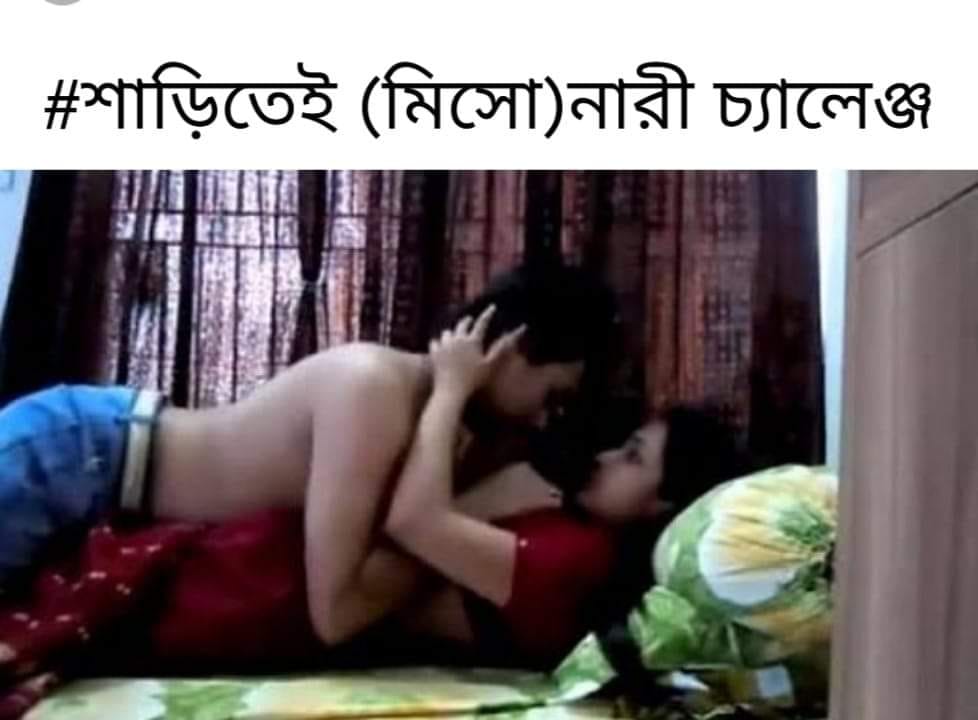
Caption: # শাড়িতেই (মিসো) নারী চ্যালেঞ্জ
Label: hate